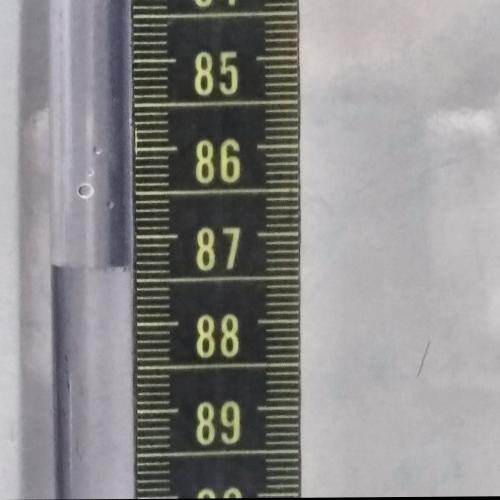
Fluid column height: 87.3 cm